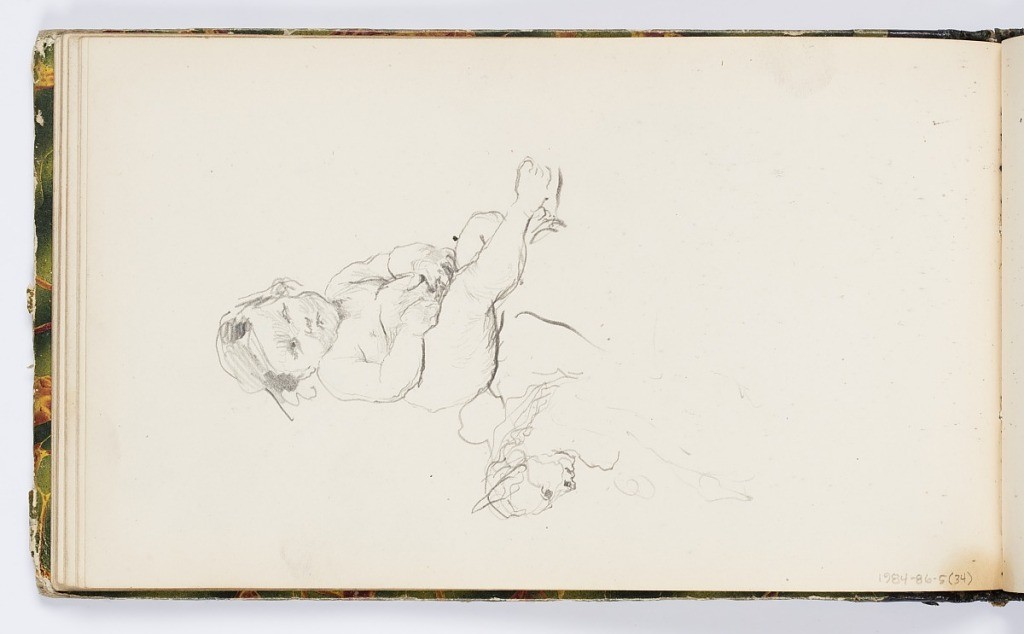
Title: Sketchbook Page: Seated Baby
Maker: Kenyon Cox, American, 1856–1919
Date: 1875
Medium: Graphite on paper
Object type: Sketchbook folio
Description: Sketch of a seated baby with one eye open, legs towards the right. Additional face seen in profile below, possibly a carving on the seat.